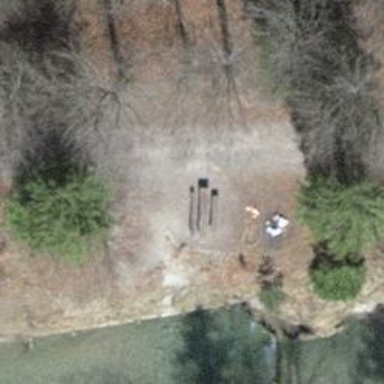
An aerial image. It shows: Picnic table located in leisure land area.